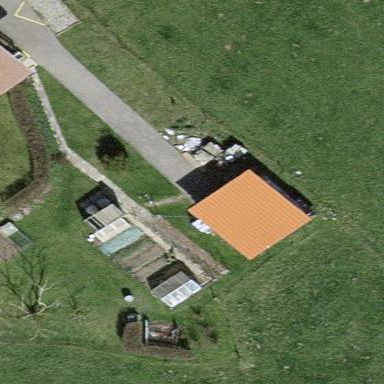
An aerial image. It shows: Shed.